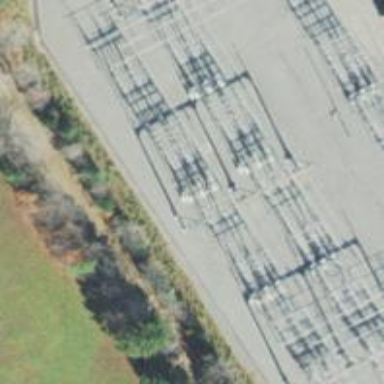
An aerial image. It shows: Switch for power supply.